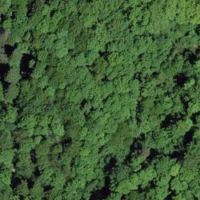
EUNIS habitat code: 41
Species observed at this site:
Lathyrus vernus